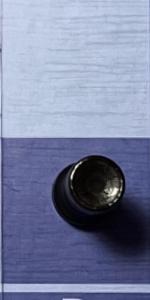
Label: Rook_Black